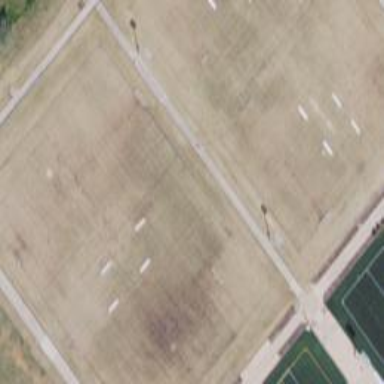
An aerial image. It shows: Multi-sport pitch with grass surface.